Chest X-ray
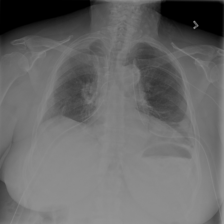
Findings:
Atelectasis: negative
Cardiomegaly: negative
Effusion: negative
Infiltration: negative
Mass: negative
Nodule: negative
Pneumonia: negative
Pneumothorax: negative
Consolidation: negative
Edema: negative
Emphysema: negative
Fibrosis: negative
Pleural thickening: negative
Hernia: negative